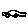
Label: car